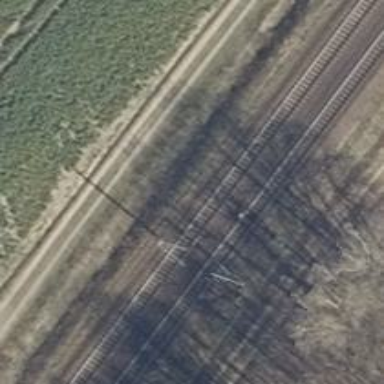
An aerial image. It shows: Light signal on the railway track with repeated crossing signals.